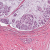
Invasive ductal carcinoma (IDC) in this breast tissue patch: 1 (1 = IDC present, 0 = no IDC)